Question: I have created my ecore model:

I have specified it in my xtext file:
'''
MinRequirementsType returns MinRequirementsType:
'MinRequirementsType'
'''
Next I want to implement the rule, but when I try
'''
enum minrequire: 0|1 ;
'''
I get a mistake!
How is the correct syntax?
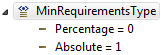
Answer: Your enum declaration is wrong. Try the following:
'''
grammar org.xtext.example.mydsl.MyDsl with org.eclipse.xtext.common.Terminals
generate myDsl "http://www.xtext.org/example/mydsl/MyDsl"
Model: test+=Test*;
enum OneOrZero: one = '1' | zero = '0';
Test returns Test: value = OneOrZero;
'''
Regards,
Xavier